Interaction volume radius: 10 \u00c5
Interaction volume height: 10 \u00c5
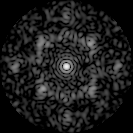
Disorder parameter: 0.6219